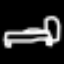
Label: bed